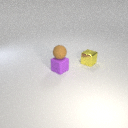
small purple rubber cube to the left of small yellow metal cube